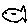
Label: fish